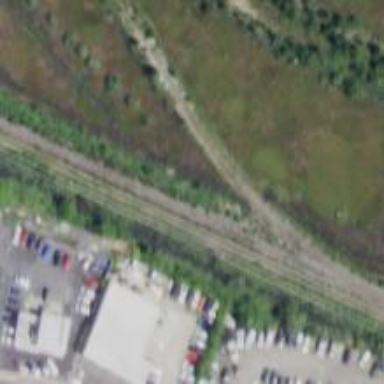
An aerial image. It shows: Disused railway.